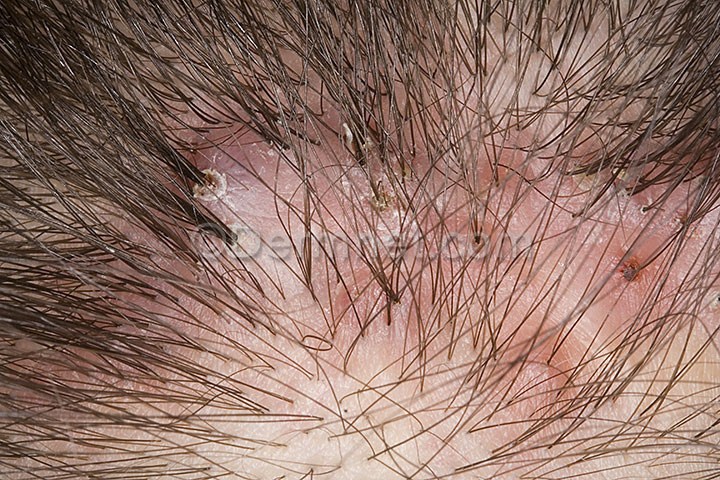
Disease: Hair Loss Photos Alopecia and other Hair Diseases